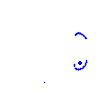
Particle: proton